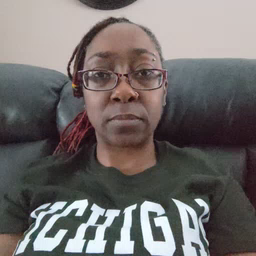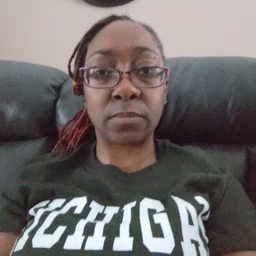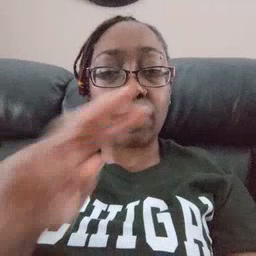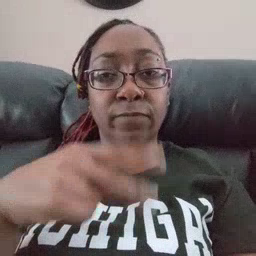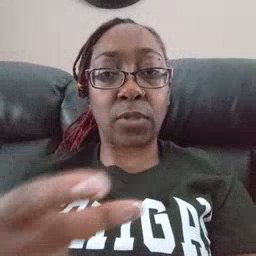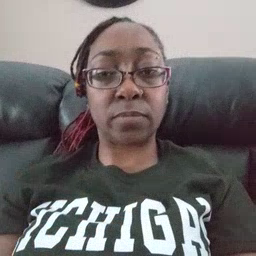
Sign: fall